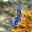
Label: 2